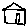
Label: house